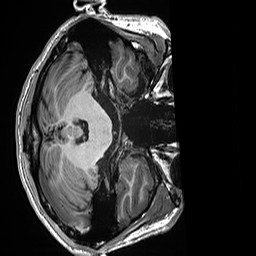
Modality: T1w
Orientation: axial
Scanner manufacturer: siemens
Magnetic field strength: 3 T
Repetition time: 2.5 s
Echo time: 0.00299 s